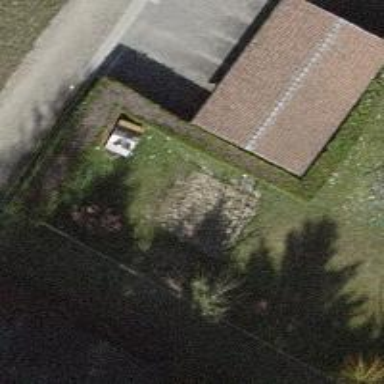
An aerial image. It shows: Garage.